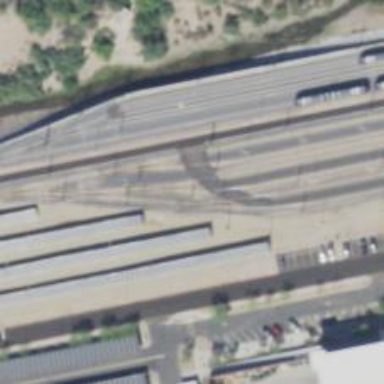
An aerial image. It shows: Light rail service yard with electrified contact lines.